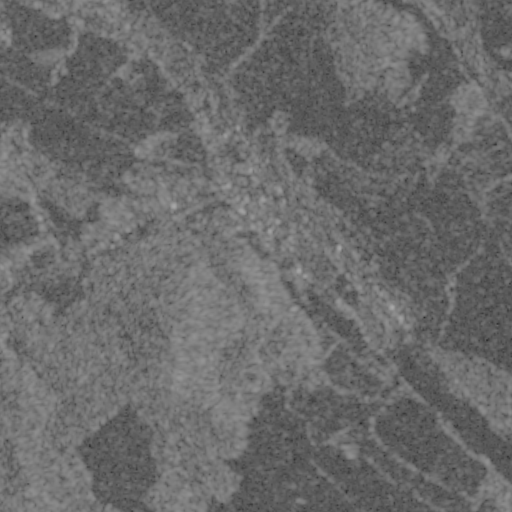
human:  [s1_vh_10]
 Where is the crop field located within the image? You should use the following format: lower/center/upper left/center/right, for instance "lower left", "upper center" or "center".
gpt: The crop field is located in the upper left of the image.
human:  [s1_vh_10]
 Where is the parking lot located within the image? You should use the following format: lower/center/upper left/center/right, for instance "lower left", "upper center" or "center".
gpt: The parking lot is located in the lower left of the image.
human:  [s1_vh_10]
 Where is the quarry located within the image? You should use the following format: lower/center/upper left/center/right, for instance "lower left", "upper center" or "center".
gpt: The quarry is located in the upper right of the image.
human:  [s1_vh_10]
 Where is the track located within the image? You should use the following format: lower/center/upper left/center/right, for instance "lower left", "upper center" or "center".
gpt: There is no track in the image.

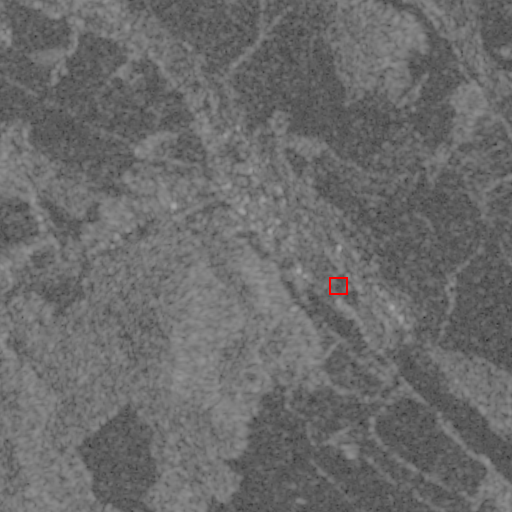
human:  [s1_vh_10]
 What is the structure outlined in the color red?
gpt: The structure outlined in red is a park.
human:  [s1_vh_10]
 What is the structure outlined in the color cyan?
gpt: There is no cyan outline.